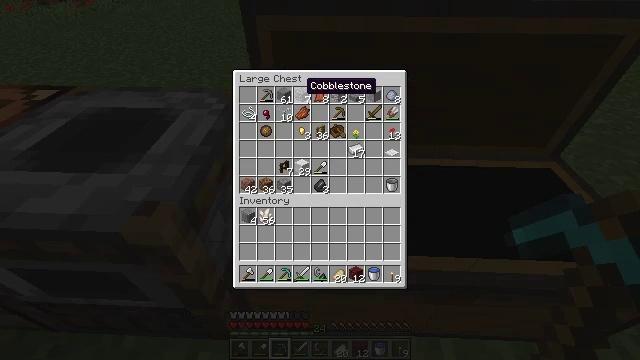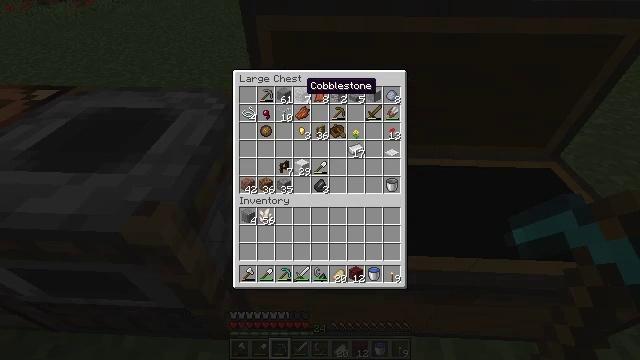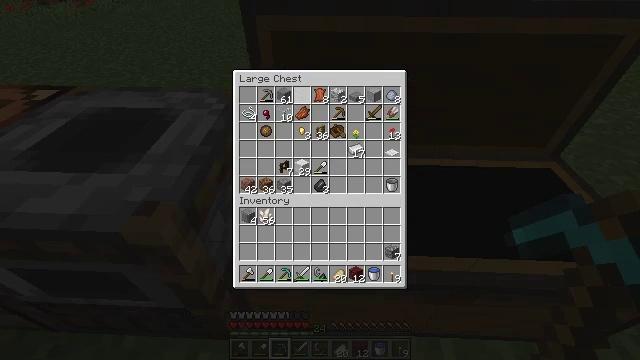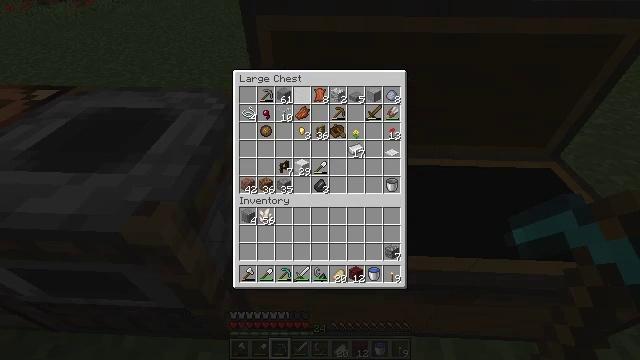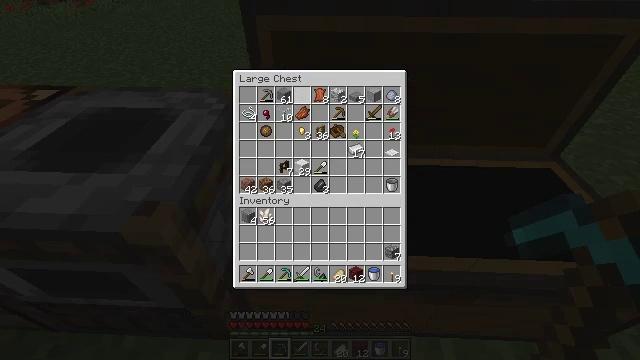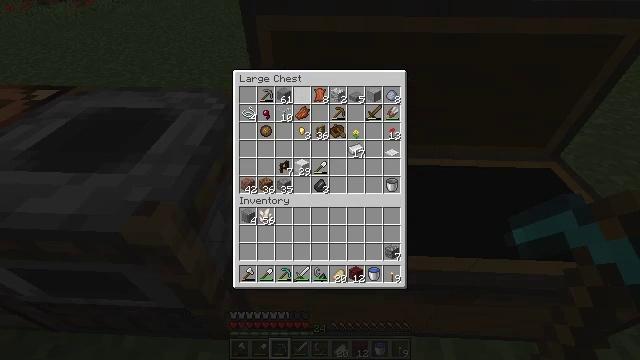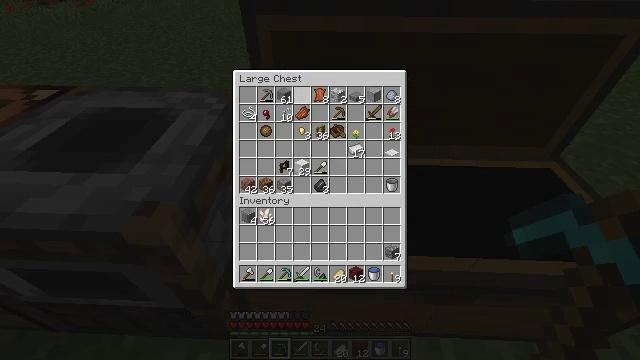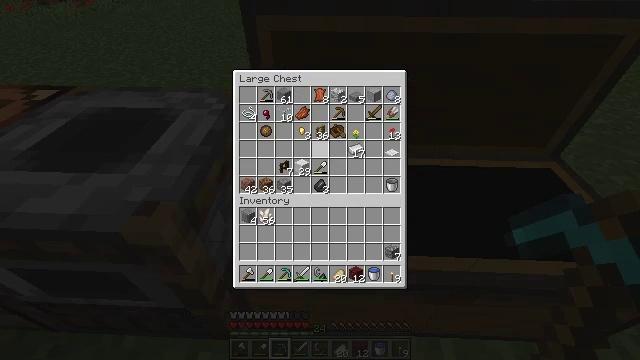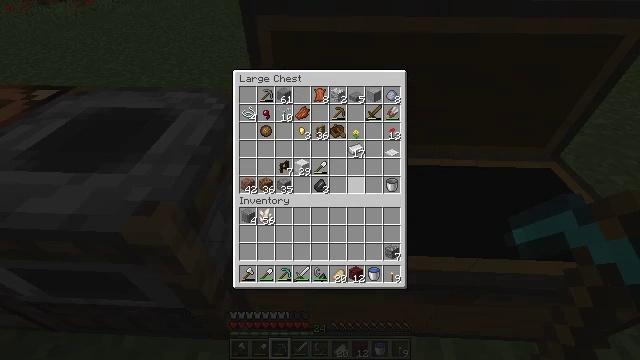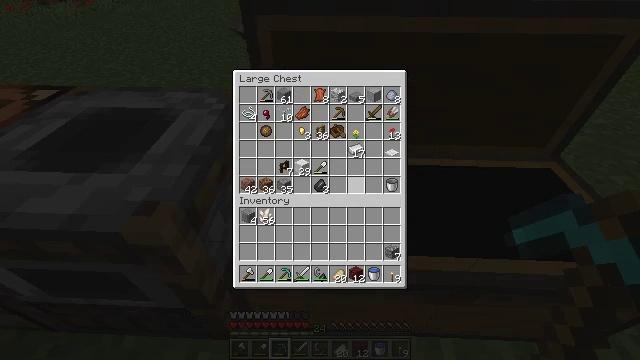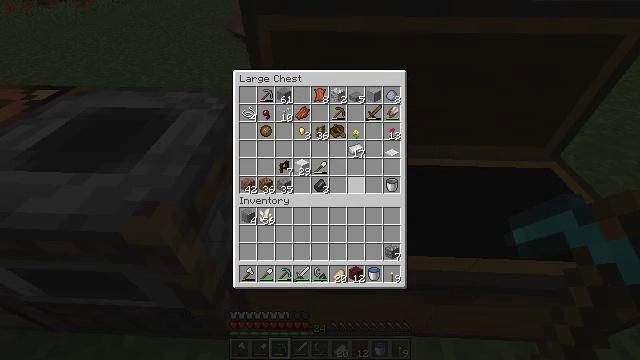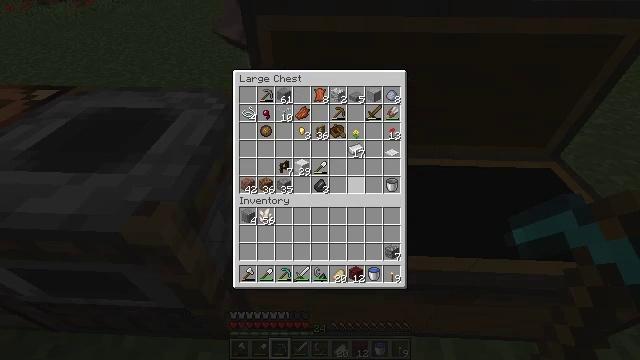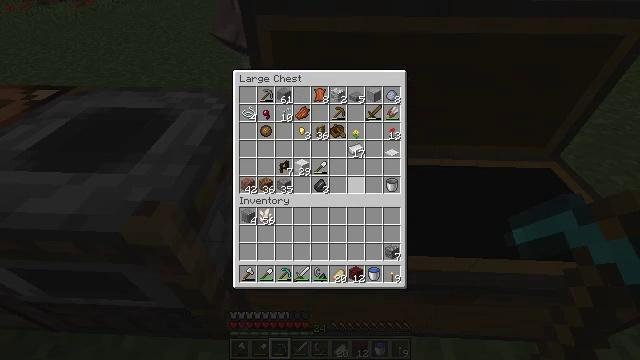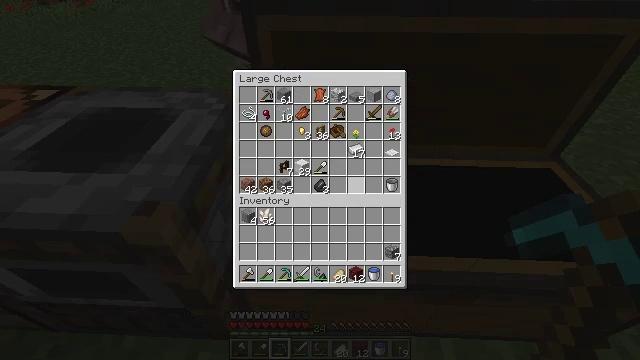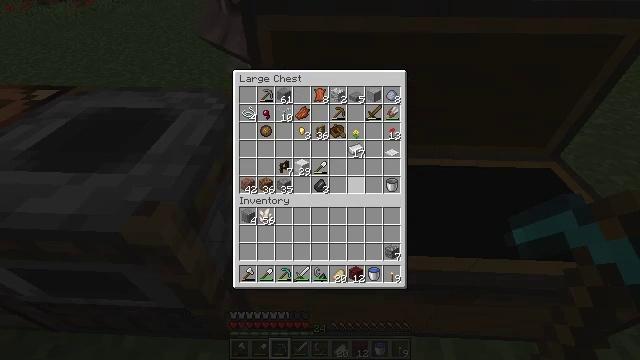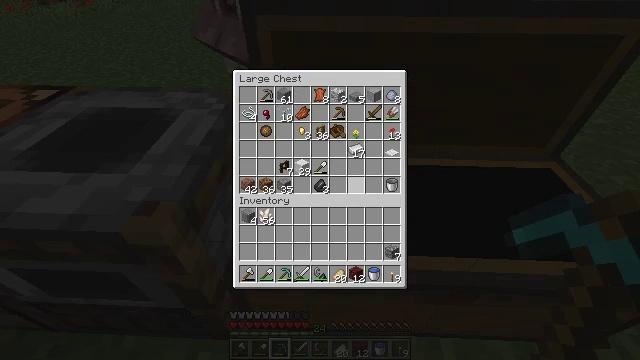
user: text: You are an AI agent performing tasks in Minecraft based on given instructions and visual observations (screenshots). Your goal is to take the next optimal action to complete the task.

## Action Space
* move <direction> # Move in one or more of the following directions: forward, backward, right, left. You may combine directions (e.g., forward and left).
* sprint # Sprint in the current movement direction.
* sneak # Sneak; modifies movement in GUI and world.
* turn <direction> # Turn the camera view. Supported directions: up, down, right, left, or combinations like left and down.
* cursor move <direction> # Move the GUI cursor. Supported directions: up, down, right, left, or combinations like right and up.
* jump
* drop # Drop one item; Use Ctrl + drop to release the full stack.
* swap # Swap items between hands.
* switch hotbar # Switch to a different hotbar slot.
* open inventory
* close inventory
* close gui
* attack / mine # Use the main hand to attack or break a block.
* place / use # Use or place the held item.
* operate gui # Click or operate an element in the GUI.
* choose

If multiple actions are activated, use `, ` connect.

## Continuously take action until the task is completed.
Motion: motion action
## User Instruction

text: Craft some stone stairs in the crafting grid.
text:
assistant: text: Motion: sneak
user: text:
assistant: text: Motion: sneak, attack / mine
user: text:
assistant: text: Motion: sneak, attack / mine
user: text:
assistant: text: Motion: sneak
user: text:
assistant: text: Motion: sneak
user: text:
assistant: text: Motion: sneak
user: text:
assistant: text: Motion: sneak, turn right and down
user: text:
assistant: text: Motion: sneak, turn right and down
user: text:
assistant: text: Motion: sneak, turn right and down
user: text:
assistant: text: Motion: sneak
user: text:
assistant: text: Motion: sneak
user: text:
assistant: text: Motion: sneak
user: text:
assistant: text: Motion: sneak
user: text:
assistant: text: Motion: sneak
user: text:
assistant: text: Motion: sneak
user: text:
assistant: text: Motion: sneak
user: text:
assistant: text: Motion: sneak
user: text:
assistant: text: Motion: sneak
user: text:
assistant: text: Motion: sneak
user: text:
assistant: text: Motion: sneak
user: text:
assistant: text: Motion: sneak
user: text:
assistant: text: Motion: sneak
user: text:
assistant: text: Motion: sneak
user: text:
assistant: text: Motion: sneak
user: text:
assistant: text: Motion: sneak
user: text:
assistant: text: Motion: sneak
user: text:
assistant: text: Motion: sneak
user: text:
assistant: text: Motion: sneak
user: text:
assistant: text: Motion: sneak
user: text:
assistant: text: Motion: sneak